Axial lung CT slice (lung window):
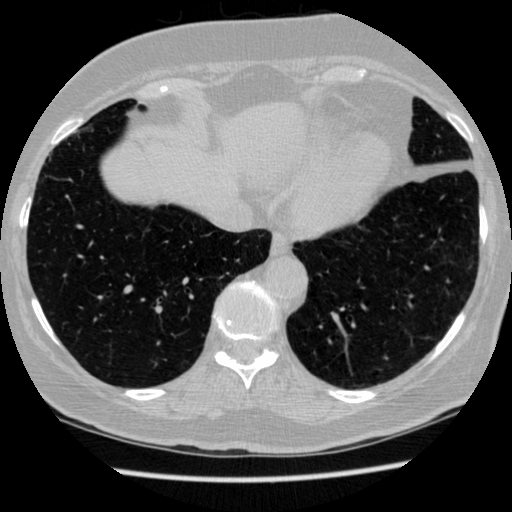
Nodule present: no